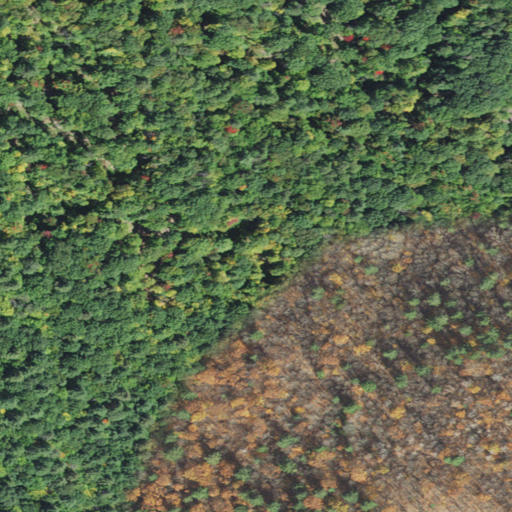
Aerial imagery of mountain in Vermont named Cotton Hill containing deciduous forest, mixed forest, evergreen forest, pasture, and grassland